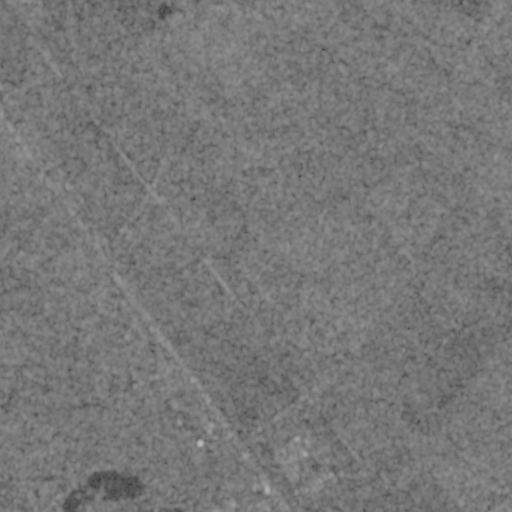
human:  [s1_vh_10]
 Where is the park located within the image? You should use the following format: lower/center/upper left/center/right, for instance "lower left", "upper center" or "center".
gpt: The park is located in the lower left of the image.
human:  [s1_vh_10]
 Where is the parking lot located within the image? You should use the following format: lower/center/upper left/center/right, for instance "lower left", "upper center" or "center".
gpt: The parking lot is located in the lower center of the image.
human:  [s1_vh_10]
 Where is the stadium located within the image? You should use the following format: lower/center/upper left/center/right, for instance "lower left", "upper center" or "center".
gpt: The stadium is located in the lower left of the image.
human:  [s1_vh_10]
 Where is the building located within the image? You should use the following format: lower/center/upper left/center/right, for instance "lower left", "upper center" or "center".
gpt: There is no building in the image.

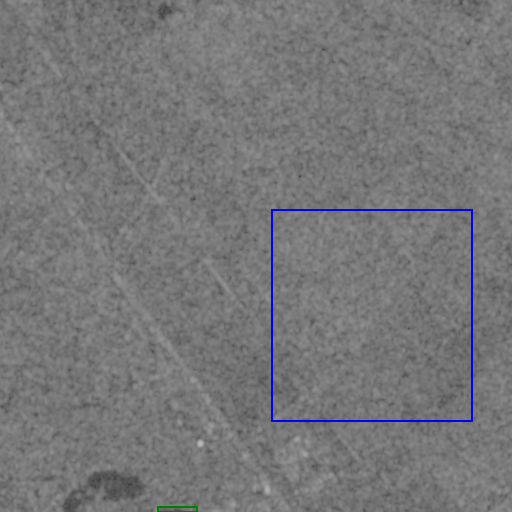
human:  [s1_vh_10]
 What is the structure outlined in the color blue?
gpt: The structure outlined in blue is a crop field.
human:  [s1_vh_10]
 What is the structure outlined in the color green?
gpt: The structure outlined in green is a stadium.
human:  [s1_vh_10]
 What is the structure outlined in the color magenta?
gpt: There is no magenta outline.